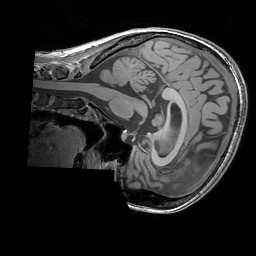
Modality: T1w
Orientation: sagittal
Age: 20
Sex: female
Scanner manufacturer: siemens
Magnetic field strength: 3 T
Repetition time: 1.83 s
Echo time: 0.00303 s